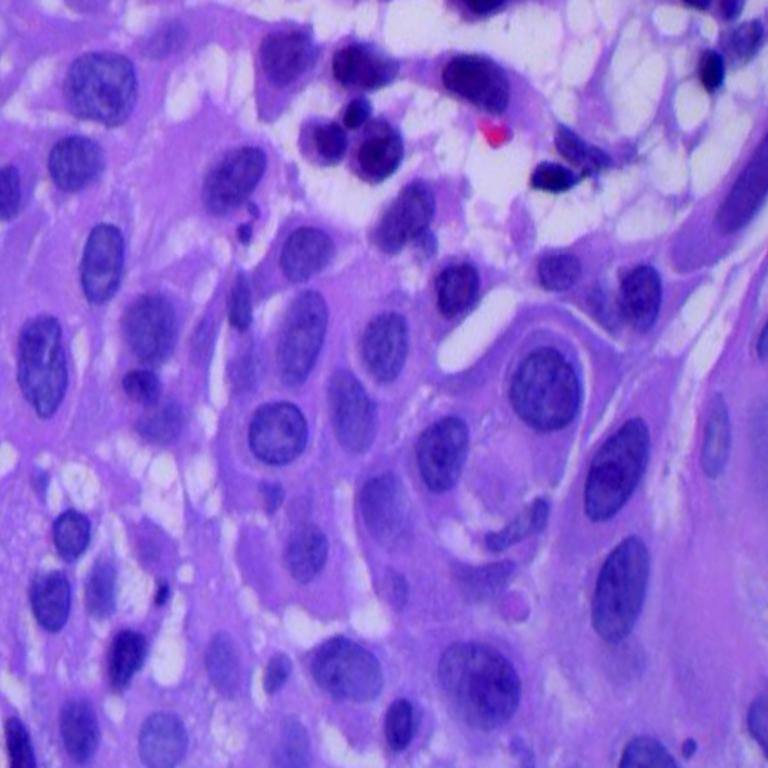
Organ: lung
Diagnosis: squamous carcinomas